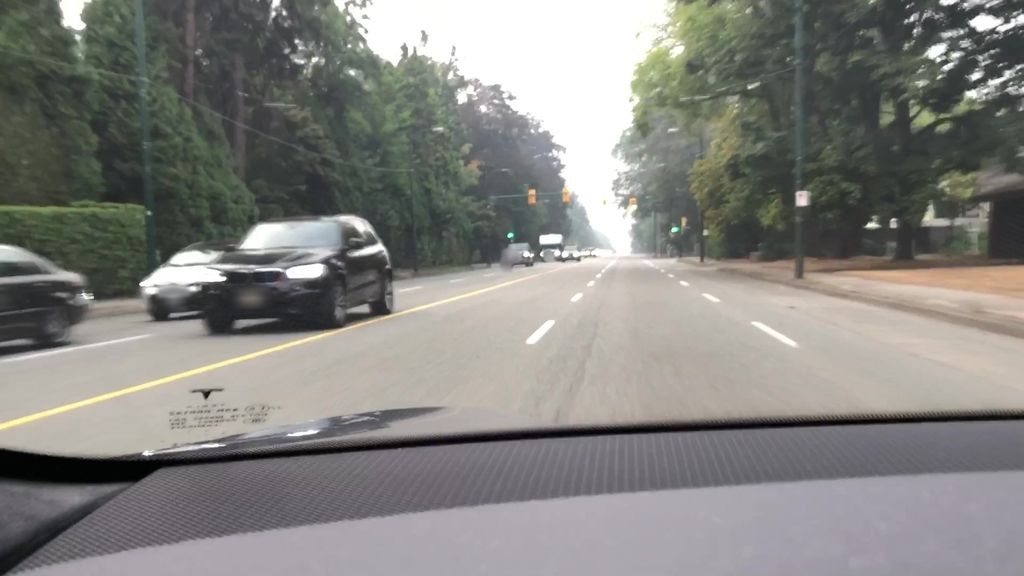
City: vancouver